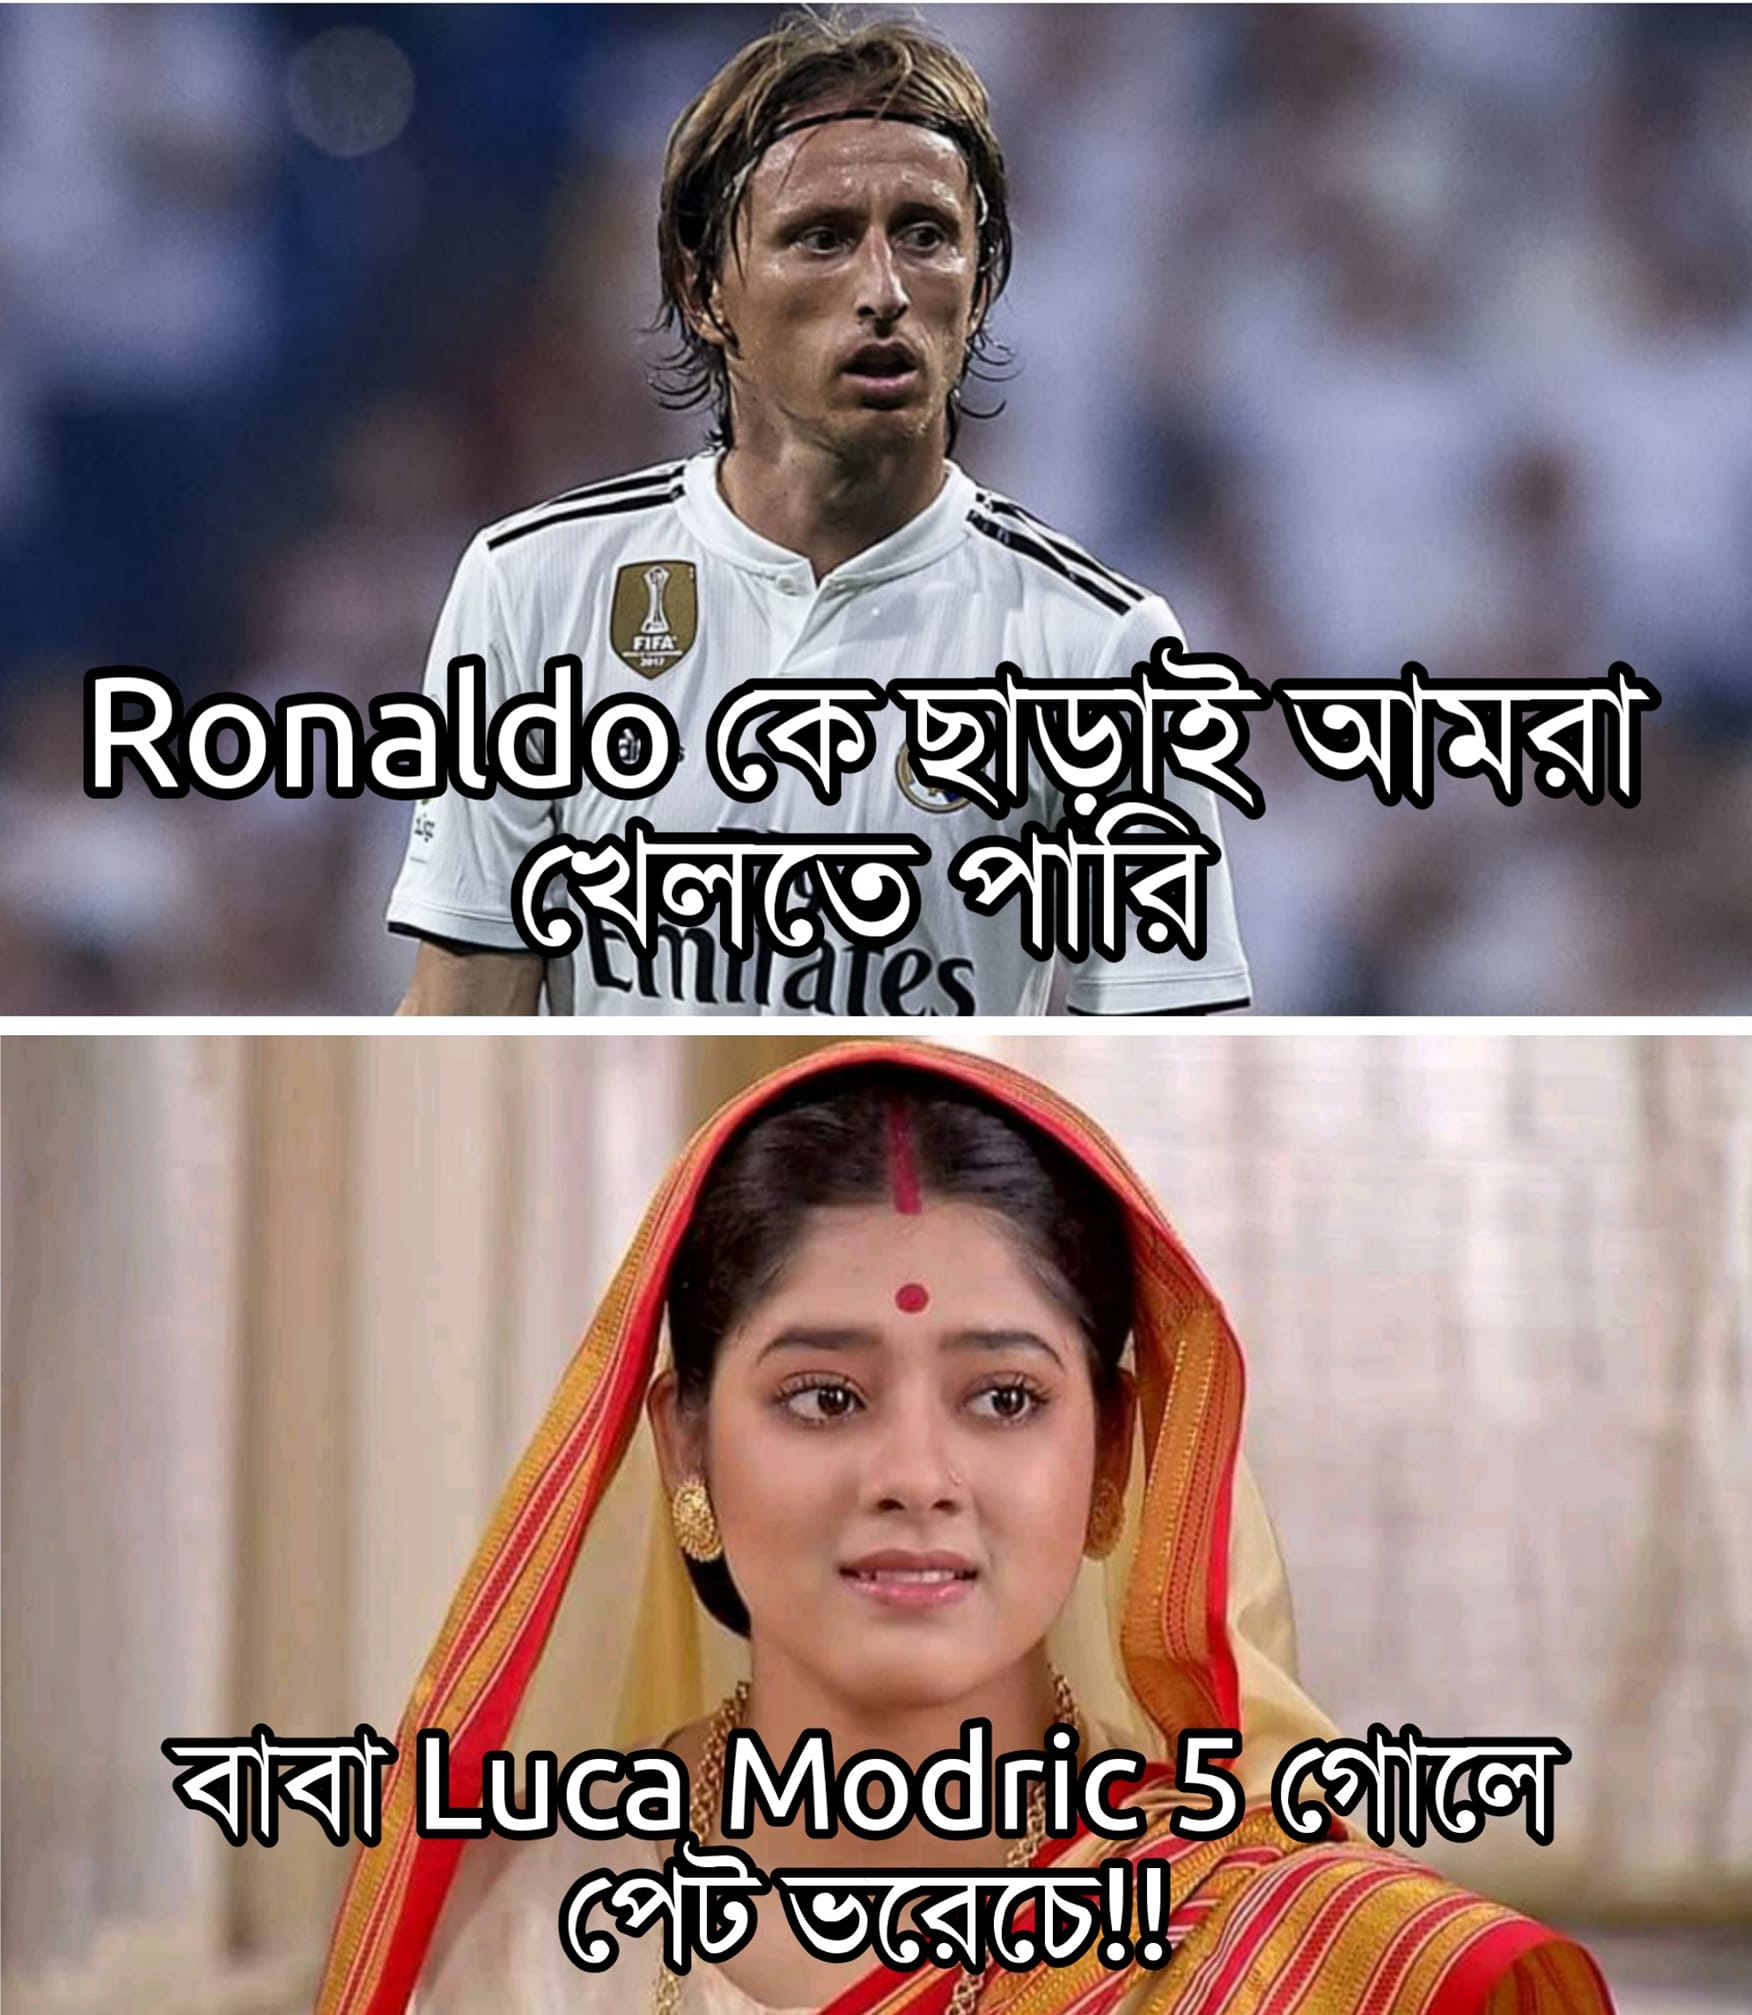
Caption: Ronaldo কে ছাড়াই আমরা খেলতে পারি    বাবা Luca Modric 5 গোলে পেট ভরসে
Label: non-hate